Lunar surface albedo tile
Center latitude: -13.631
Center longitude: 39.092
Resolution (meters per pixel, mean): 140.9
Tile area (km^2): 20240.61
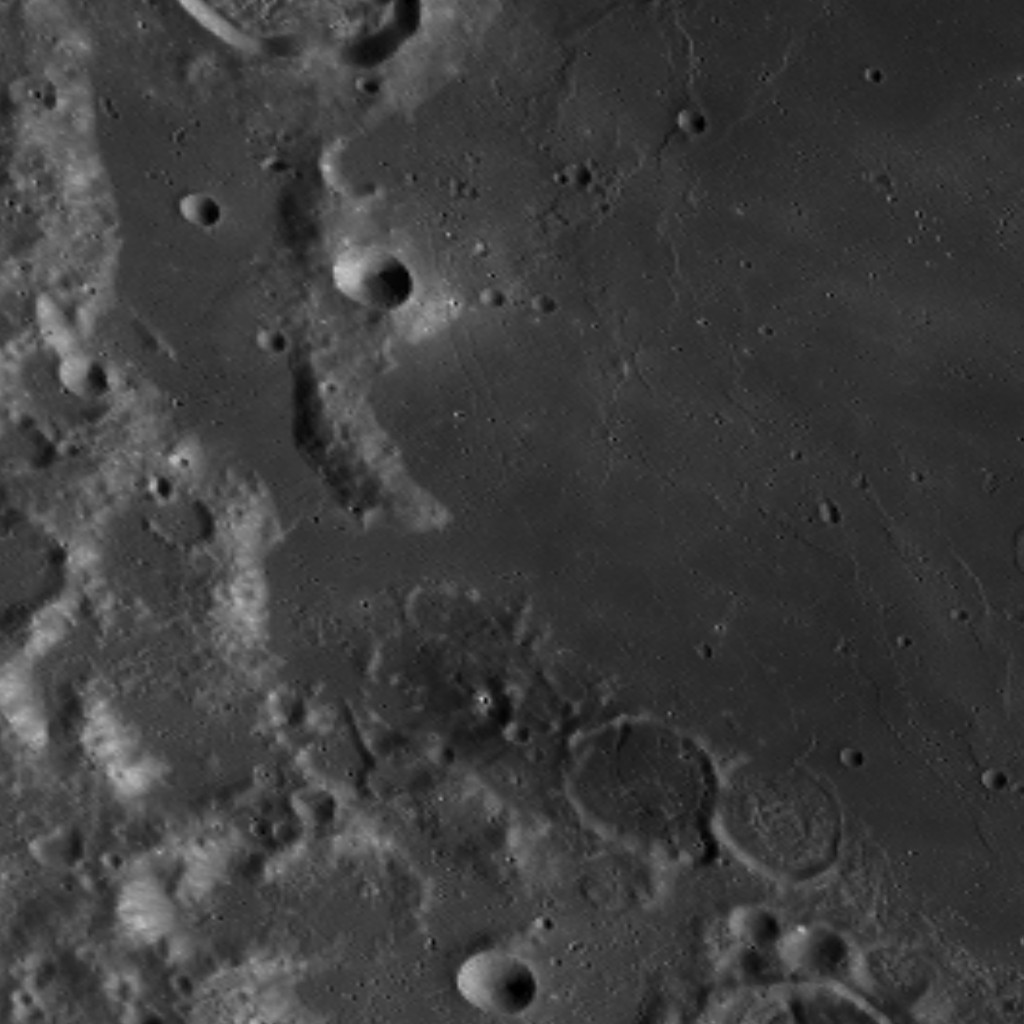